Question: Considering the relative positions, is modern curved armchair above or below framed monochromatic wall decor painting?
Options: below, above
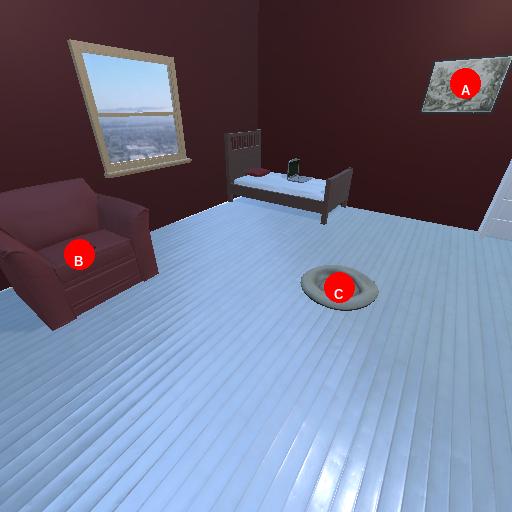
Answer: below